Question: Similar to this example from the Graphviz gallery <URL>
Notice how the edge from a3 to a0 is curved. Also, notice how the clusters are placed neatly in boxes side by side.

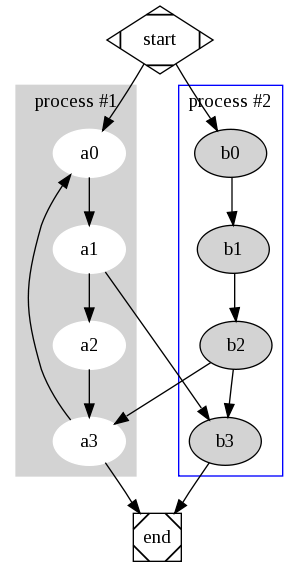
Answer: There are no layouts that come with D3 that would allow you to do exactly this, but as long as you're willing to implement it yourself, you can do basically anything with D3.